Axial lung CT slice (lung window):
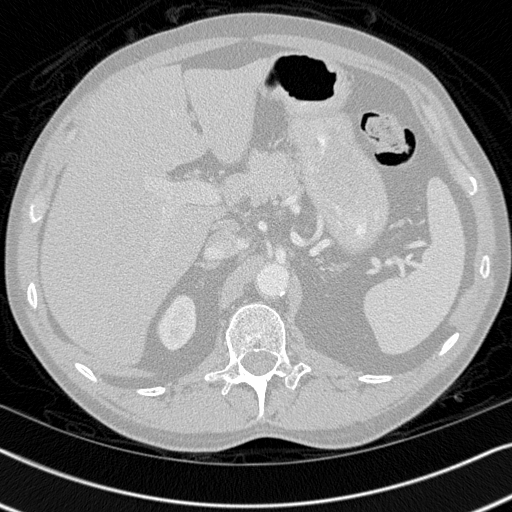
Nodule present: no